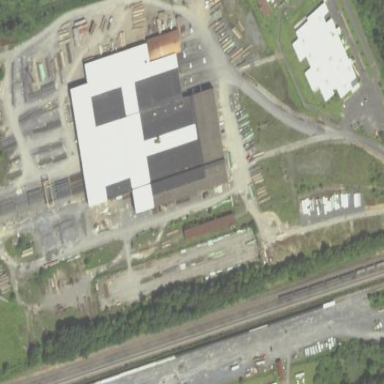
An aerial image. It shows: Industrial building.